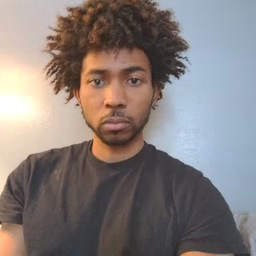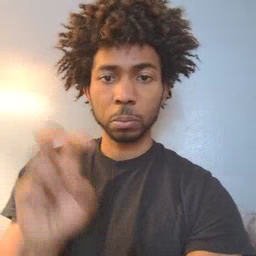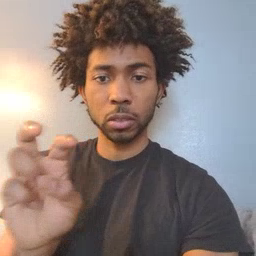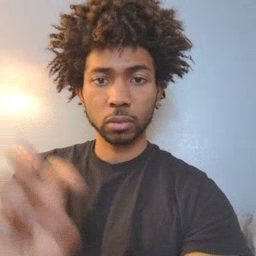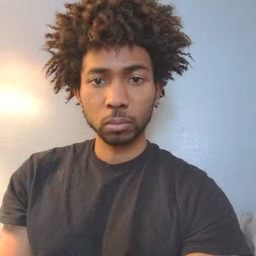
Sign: pizza